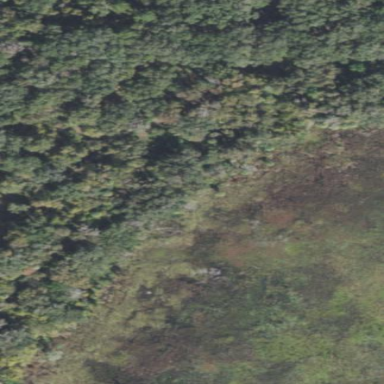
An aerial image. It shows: Mixed woodland area with various types of leaves.